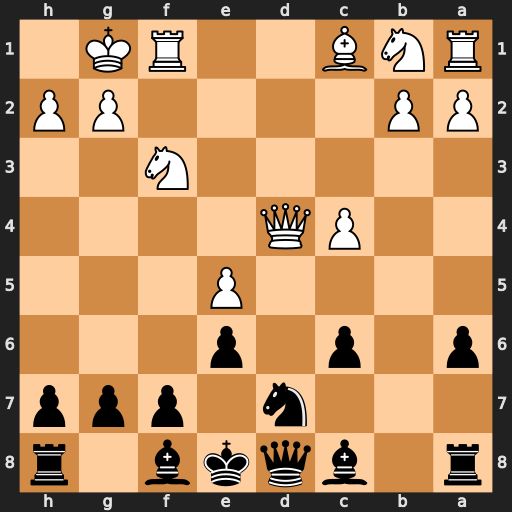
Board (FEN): r1bqkb1r/3n1ppp/p1p1p3/4P3/2PQ4/5N2/PP4PP/RNB2RK1
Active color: b
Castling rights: kq
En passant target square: -
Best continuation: Bc5 Qxc5 Nxc5